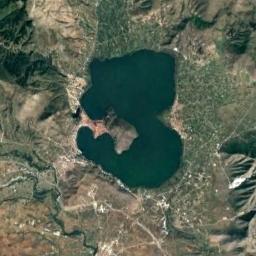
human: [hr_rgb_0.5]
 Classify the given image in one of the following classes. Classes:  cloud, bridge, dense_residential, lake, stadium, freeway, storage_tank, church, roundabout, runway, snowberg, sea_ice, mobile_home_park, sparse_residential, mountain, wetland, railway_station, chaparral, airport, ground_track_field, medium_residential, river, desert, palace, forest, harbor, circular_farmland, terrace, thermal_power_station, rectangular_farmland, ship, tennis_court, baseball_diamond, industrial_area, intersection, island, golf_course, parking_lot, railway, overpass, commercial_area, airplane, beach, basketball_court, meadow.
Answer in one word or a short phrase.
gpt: lake